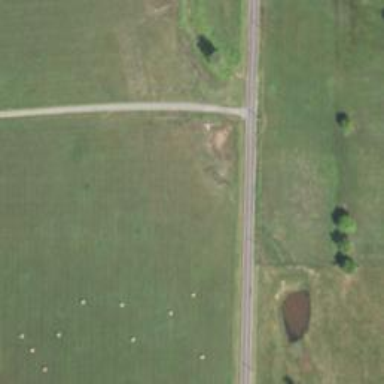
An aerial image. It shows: Tertiary road.